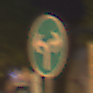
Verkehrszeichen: VorgeschriebeneFahrtrichtungRechtsOderLinks
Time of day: Night
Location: Outdoor (Urban)
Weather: Clear
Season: NotSpecified
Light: Artificial